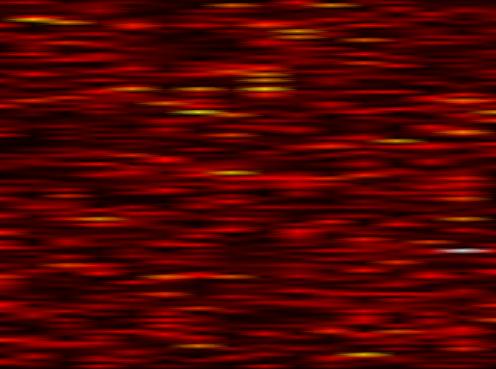
Label: FOFDM